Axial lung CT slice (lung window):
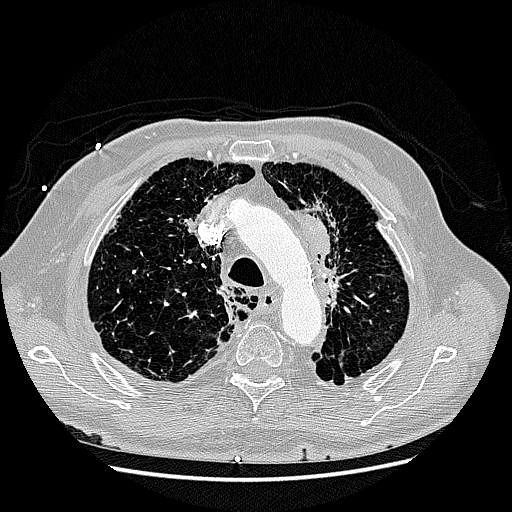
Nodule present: no